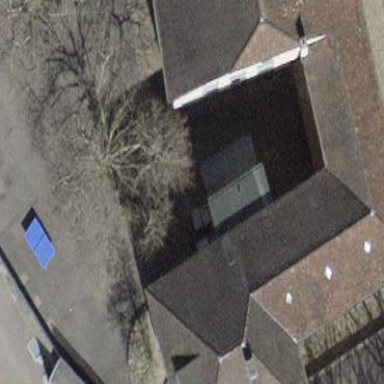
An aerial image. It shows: Building with tile roof.